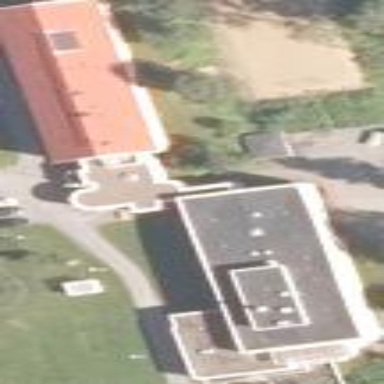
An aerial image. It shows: Public building.